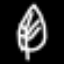
Label: leaf